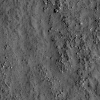
Atmospheric dust classification: not_dusty